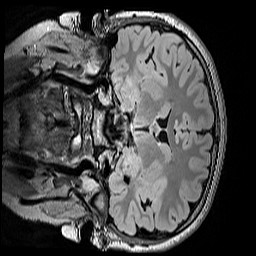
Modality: FLAIR
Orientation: coronal
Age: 11
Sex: male
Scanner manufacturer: siemens
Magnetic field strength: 3 T
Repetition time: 5 s
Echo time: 0.388 s